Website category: phone
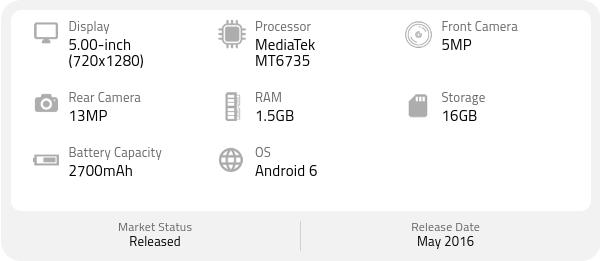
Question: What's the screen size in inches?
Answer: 5.00-inch

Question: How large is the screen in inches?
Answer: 5.00-inch

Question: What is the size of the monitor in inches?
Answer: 5.00-inch

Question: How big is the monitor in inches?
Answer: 5.00-inch

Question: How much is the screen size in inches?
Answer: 5.00-inch

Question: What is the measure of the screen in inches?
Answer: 5.00-inch

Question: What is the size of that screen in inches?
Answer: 5.00-inch

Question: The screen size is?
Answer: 5.00-inch

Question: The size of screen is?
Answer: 5.00-inch

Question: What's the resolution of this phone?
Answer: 720x1280

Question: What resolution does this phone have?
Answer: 720x1280

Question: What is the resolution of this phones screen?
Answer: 720x1280

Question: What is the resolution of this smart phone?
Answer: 720x1280

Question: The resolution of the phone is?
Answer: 720x1280

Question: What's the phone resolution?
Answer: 720x1280

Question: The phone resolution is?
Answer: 720x1280

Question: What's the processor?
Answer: MediaTek MT6735

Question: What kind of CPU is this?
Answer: MediaTek MT6735

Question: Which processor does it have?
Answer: MediaTek MT6735

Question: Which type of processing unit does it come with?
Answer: MediaTek MT6735

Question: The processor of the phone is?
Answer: MediaTek MT6735

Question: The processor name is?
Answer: MediaTek MT6735

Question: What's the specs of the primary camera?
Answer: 13MP

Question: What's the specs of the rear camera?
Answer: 13MP

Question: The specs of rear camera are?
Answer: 13MP

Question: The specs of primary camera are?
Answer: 13MP

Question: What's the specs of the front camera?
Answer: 5MP

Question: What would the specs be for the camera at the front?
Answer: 5MP

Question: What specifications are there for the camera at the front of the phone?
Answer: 5MP

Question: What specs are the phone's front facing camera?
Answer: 5MP

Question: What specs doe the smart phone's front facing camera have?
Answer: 5MP

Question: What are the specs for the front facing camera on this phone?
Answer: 5MP

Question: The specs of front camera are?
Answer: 5MP

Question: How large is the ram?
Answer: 1.5GB

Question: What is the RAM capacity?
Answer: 1.5GB

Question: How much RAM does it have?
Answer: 1.5GB

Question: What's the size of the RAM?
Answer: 1.5GB

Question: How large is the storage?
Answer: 16GB

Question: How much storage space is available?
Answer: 16GB

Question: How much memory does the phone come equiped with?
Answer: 16GB

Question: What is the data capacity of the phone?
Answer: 16GB

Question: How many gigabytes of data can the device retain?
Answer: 16GB

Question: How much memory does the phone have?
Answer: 16GB

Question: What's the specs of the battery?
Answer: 2700mAh

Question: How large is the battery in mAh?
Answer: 2700mAh

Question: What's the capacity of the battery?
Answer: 2700mAh

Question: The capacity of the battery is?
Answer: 2700mAh

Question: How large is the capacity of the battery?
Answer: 2700mAh

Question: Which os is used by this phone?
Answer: Android 6

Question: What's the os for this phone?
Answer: Android 6

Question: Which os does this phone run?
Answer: Android 6

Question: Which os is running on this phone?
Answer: Android 6

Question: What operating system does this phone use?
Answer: Android 6

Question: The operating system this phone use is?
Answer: Android 6

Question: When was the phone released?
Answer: May 2016

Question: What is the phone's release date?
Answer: May 2016

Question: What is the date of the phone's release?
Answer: May 2016

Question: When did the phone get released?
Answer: May 2016

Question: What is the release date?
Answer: May 2016

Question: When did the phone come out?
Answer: May 2016

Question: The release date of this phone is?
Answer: May 2016